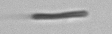
Label: fiber